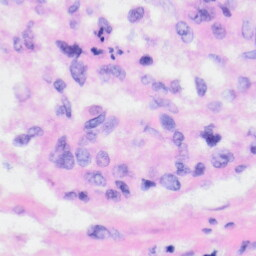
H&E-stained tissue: Liver